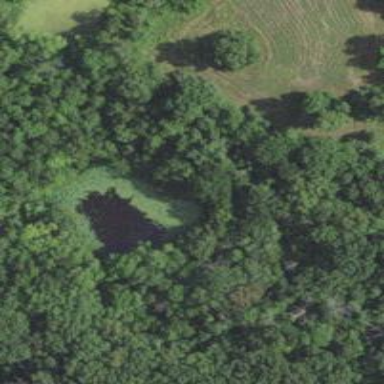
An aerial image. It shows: Serene pond surrounded by nature.